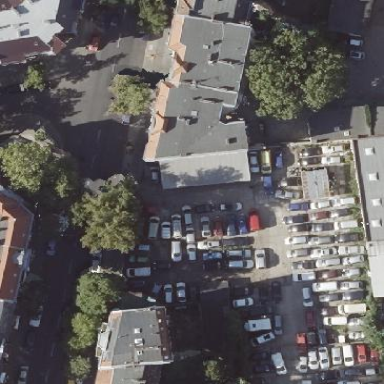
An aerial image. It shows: Shop that sells cars.